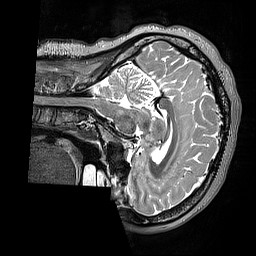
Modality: T2w
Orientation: sagittal
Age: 33
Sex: female
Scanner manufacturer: siemens
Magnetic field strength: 3 T
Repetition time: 3.2 s
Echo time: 0.564 s